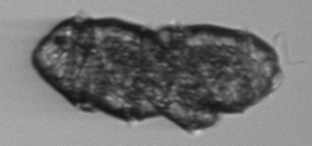
Label: Margalefidinium